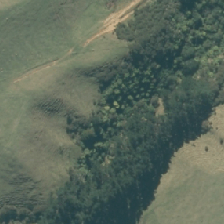
Land cover: manuka_kanuka